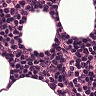
Metastatic tissue present: no